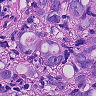
Metastatic tissue present: yes